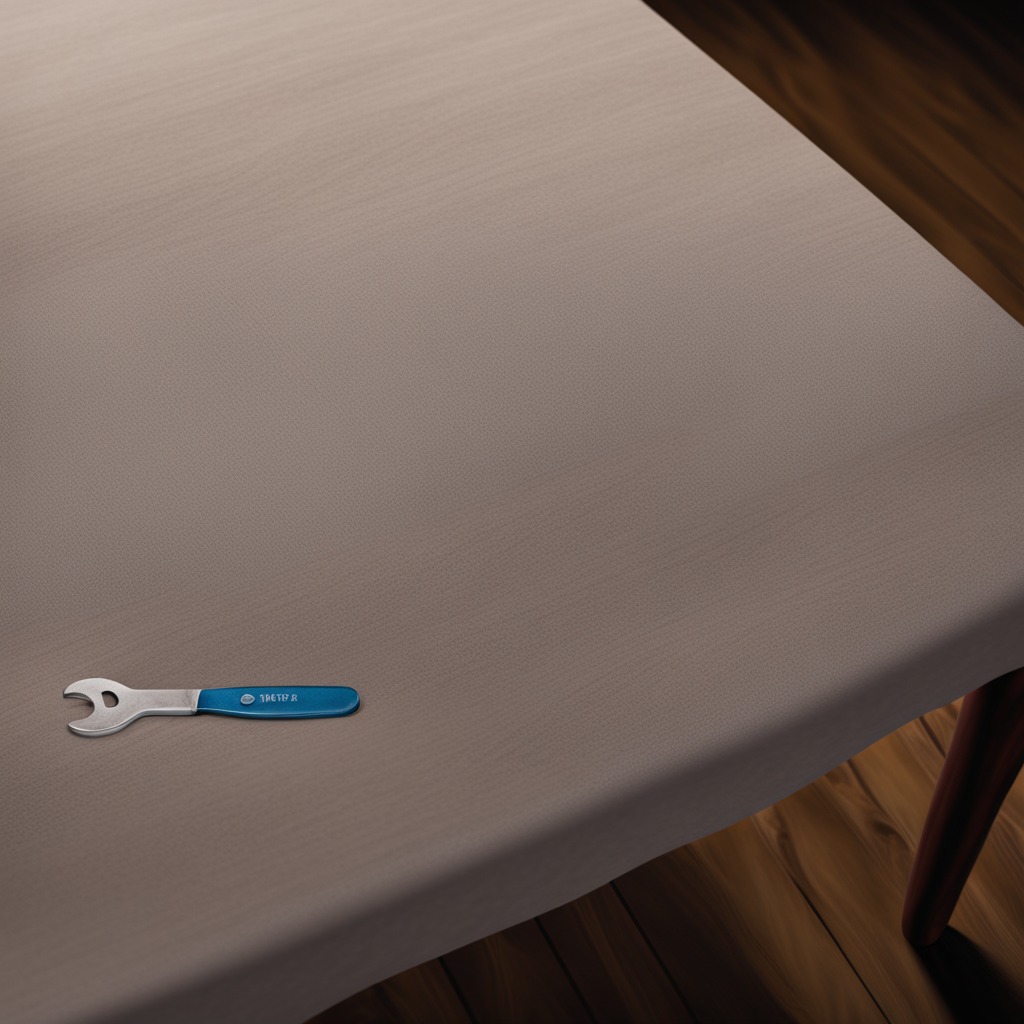
An wrench lies on the wooden table.